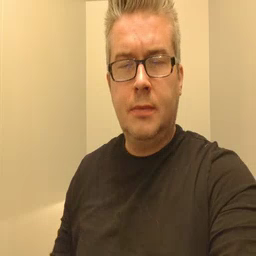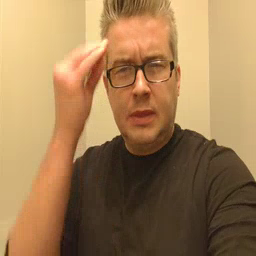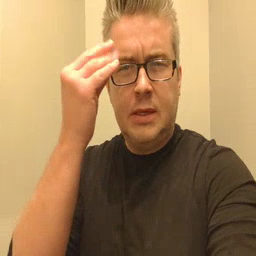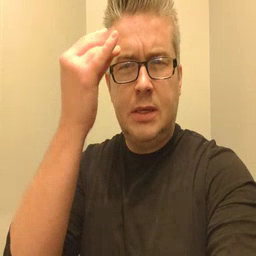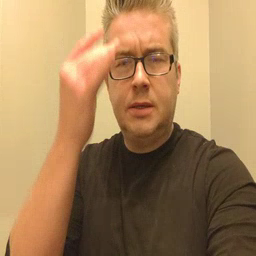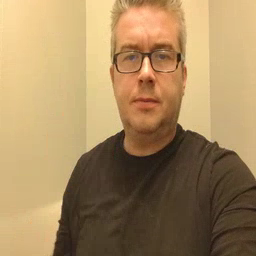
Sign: think